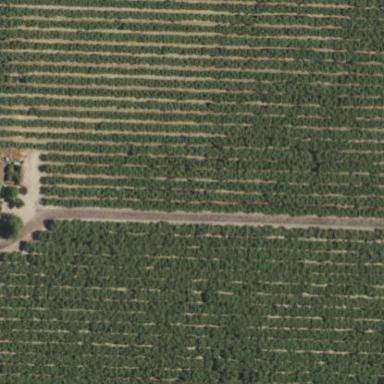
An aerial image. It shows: Beautiful vineyard in the countryside.